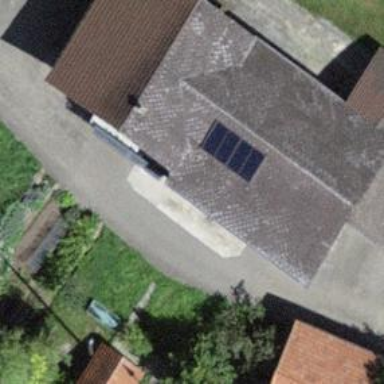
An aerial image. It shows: Solar power generator utilizing photovoltaic technology with solar photovoltaic panels.